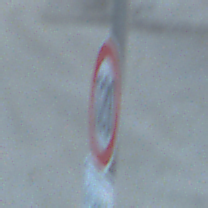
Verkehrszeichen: Geschwindigkeit120
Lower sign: ZeitangabenMitBeschraenkungAufWochentage8
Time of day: SunriseSunset
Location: Outdoor (Beach)
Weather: PartlyCloudy
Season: NotSpecified
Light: Natural